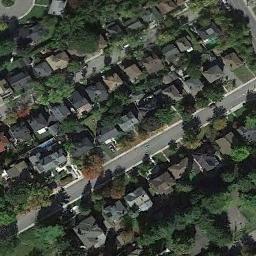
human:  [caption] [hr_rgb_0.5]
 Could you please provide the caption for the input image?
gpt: Many trees and buildings are in medium residential area .

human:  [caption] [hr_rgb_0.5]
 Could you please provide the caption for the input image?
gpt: The medium residential area has lots of houses arranged in lines and trees and a road goes through the medium residential area .

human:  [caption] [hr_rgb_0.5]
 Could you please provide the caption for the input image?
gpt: There aren't many houses in the mid-sized area .

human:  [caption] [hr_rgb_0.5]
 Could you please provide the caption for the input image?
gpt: The medium residential is next to the road and some trees .

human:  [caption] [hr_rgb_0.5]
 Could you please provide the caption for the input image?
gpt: There are many buildings and green trees on the medium residential area .